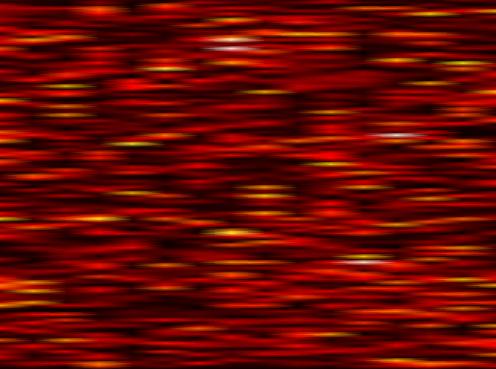
Label: OFDM